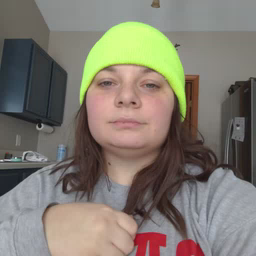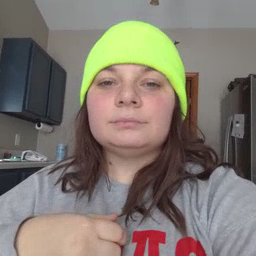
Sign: wet